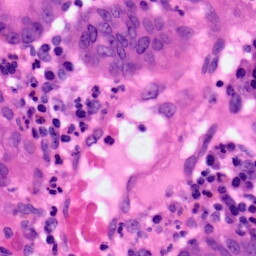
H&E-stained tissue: Pancreatic